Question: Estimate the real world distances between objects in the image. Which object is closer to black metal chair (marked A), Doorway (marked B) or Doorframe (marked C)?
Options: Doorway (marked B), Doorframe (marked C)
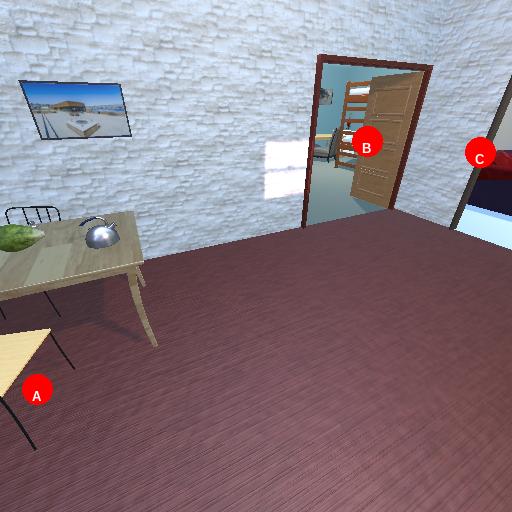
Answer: Doorway (marked B)